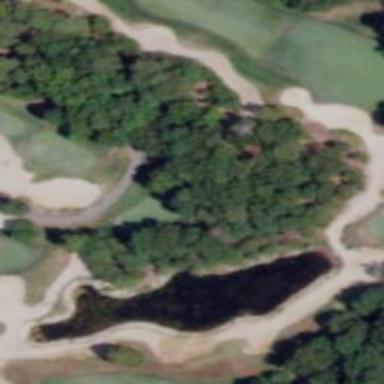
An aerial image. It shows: Bunker on golf course.